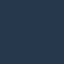
Land use / land cover class: SeaLake